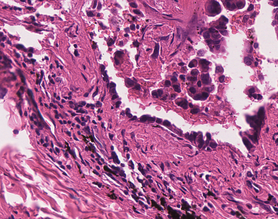
Tumor epithelial tissue: yes
Tumor-associated stroma tissue: yes
Normal tissue: no